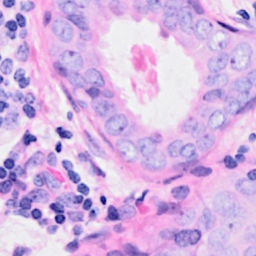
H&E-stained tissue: Breast